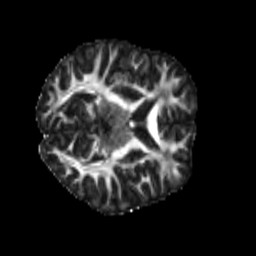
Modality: FA
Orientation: axial
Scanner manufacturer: siemens
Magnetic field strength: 3 T
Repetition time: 4 s
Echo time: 0.0594 s